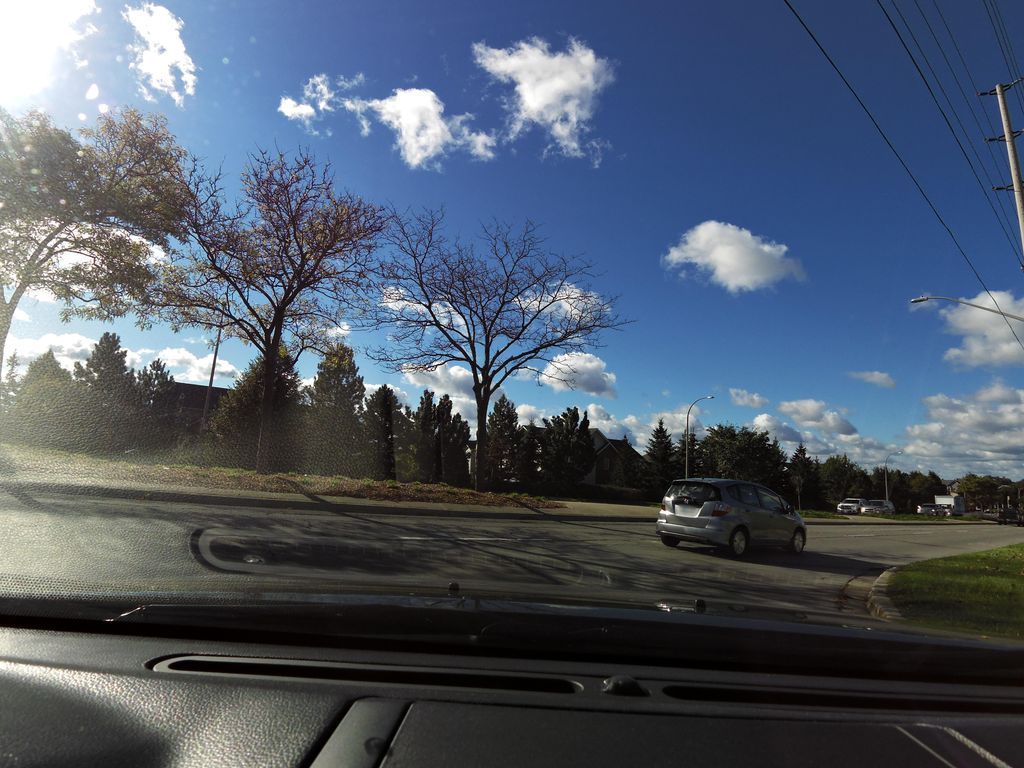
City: hamilton